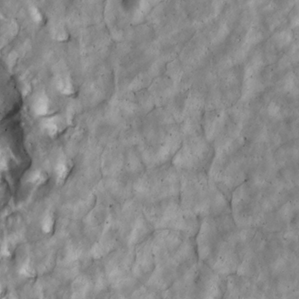
Label: non_frost